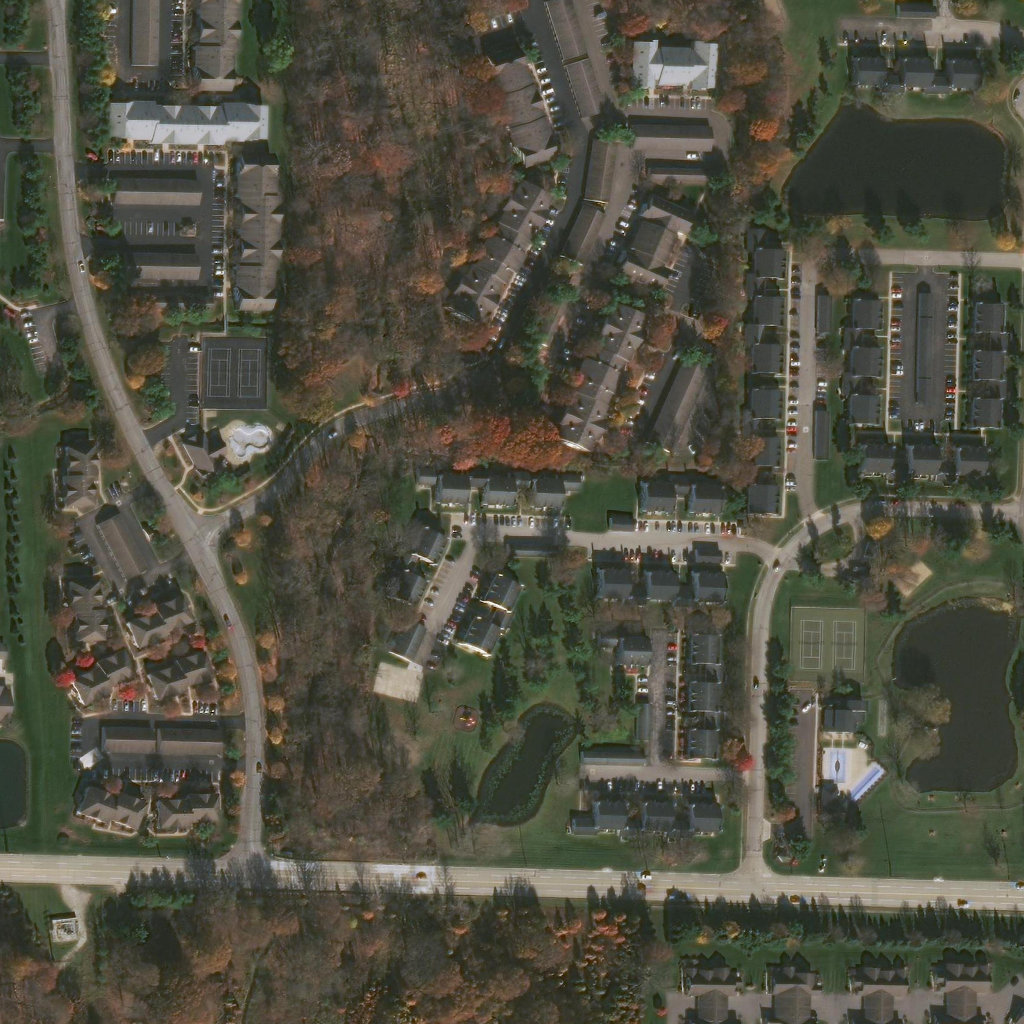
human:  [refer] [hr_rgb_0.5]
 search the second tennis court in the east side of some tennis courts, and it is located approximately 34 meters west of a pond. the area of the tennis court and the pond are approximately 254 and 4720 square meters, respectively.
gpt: <box>[[77, 60, 80, 65, 0]]</box>